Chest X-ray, AP view. Patient: 53 years old, sex M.
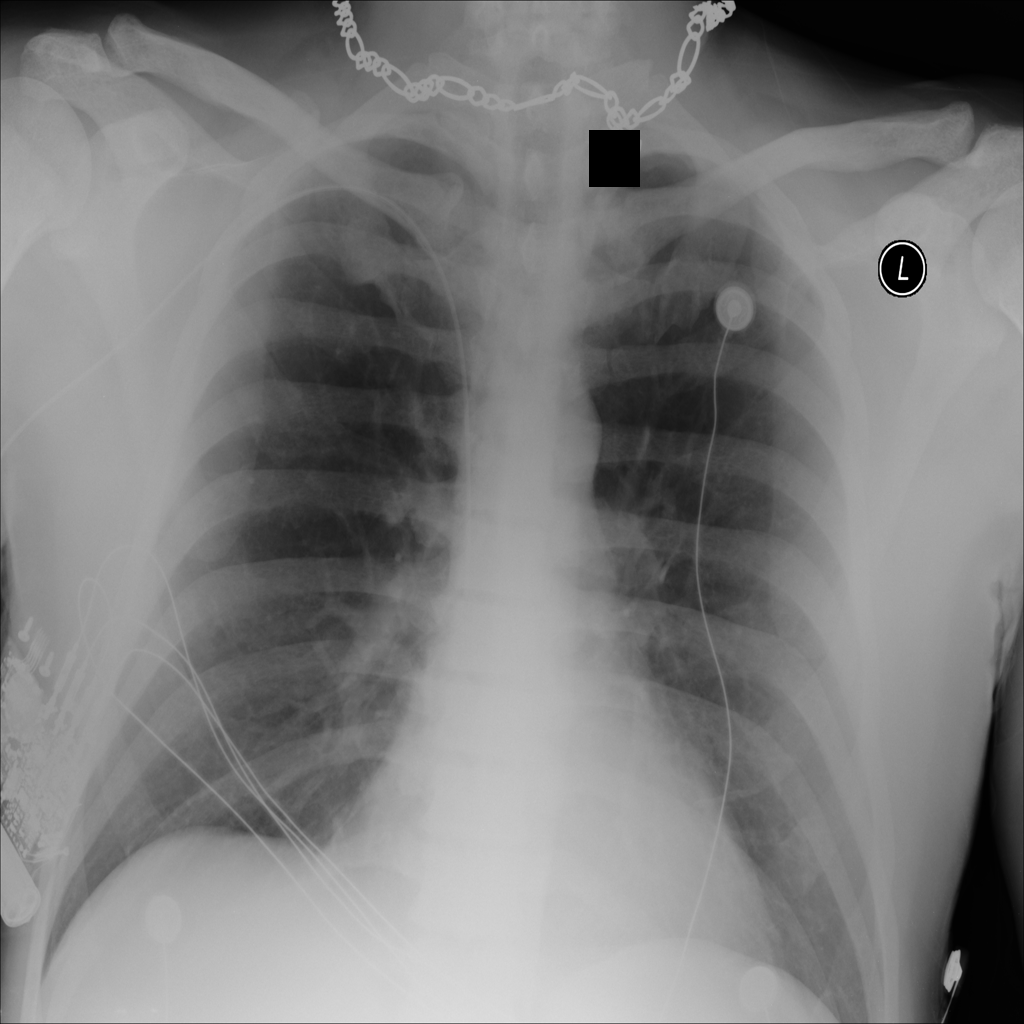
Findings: No Finding